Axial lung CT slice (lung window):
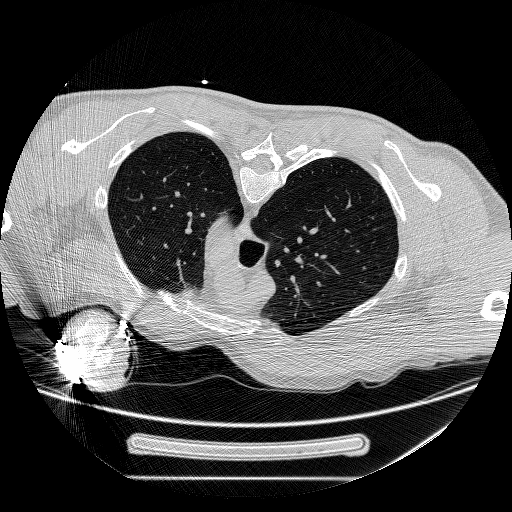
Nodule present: no